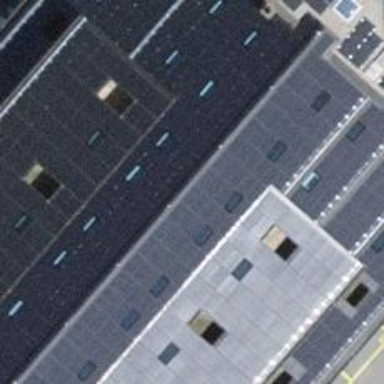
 consisting of solar photovoltaic panels."